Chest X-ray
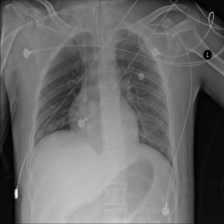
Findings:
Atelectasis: negative
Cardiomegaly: negative
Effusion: negative
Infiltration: positive
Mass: negative
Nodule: negative
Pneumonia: negative
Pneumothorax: negative
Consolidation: negative
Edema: negative
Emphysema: negative
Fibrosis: negative
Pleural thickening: negative
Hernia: negative